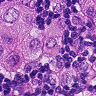
Metastatic tissue present: yes